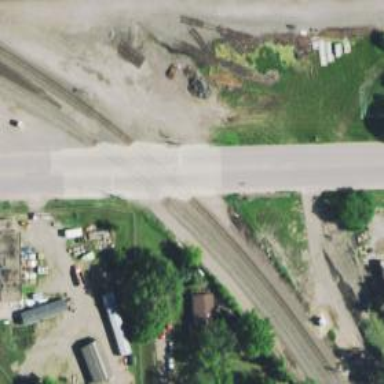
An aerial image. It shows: Level crossing along the railway.